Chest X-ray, PA view. Patient: 51 years old, sex F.
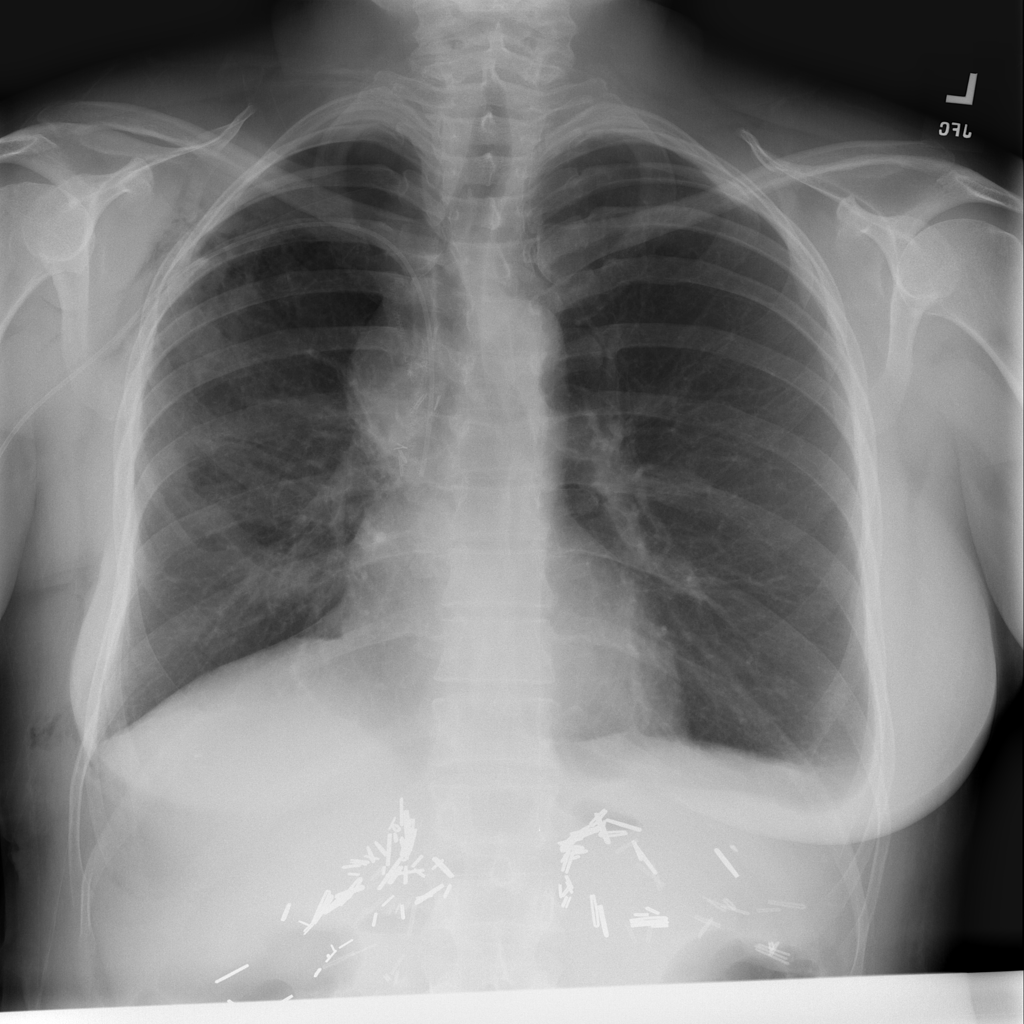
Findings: Pneumothorax